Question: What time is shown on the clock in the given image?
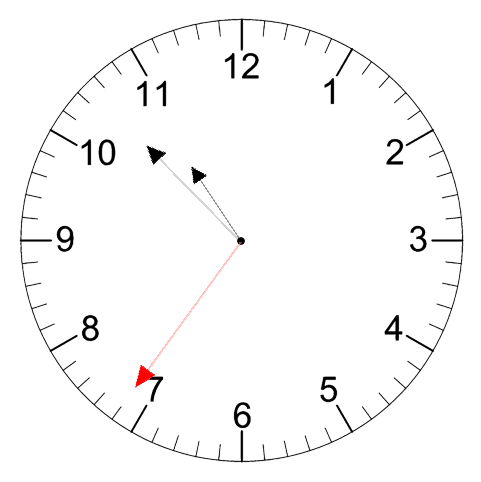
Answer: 10:52:36